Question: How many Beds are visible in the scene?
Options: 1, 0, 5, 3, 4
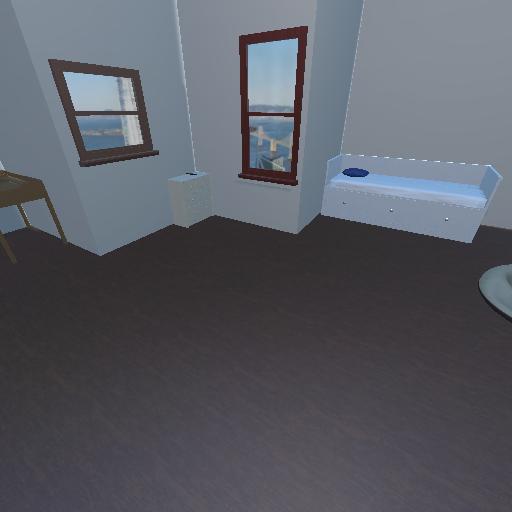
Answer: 1